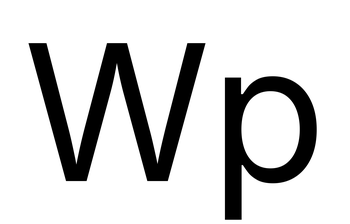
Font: Inter_Regular